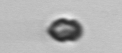
Label: Heterocapsa_rotundata